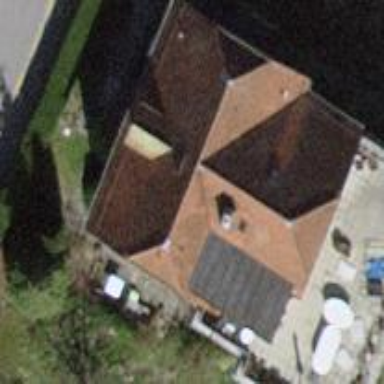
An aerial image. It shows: Building with tiled roof.